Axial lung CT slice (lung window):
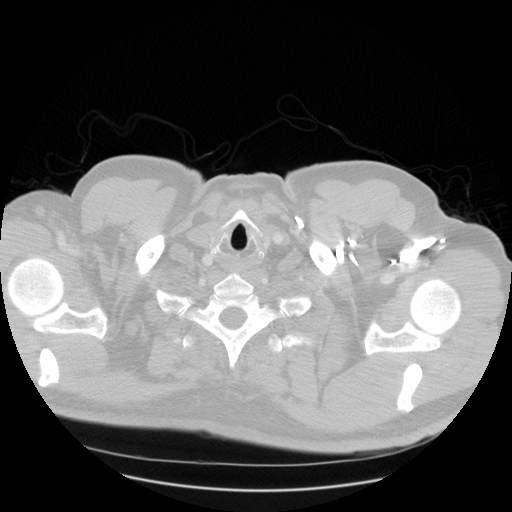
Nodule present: no